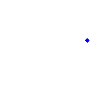
Particle: proton